Question: I have these two tables in the 'blog_Sec' div of my website's footer, which has 2 alignment problems:
The tables have headings, and these headings are not in center relative to the table. They appear slightly to the right.
The tables themselves are not in the center. They are left aligned currently. I want them to be center aligned within 'blog_Sec' div.
<URL>
<URL>
Using 'display: table-row', I can solve the first problem, but then it removes the spacing between the heading and the table which doesn't look nice. So not really usable.

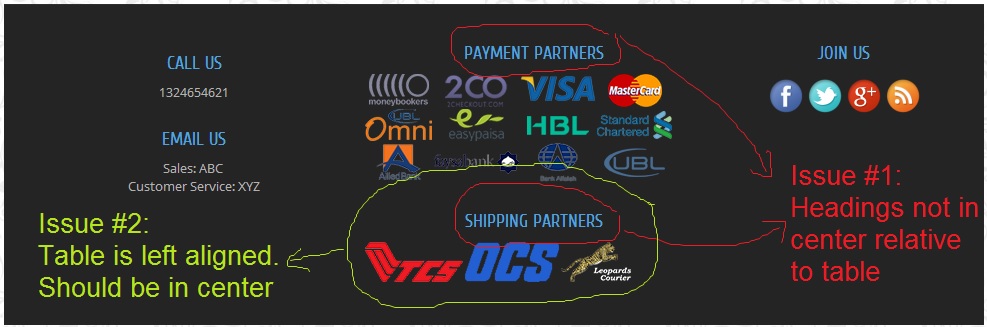
Answer: try this
<URL>
isseu#2 add
'''
table align="center"
'''